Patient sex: F
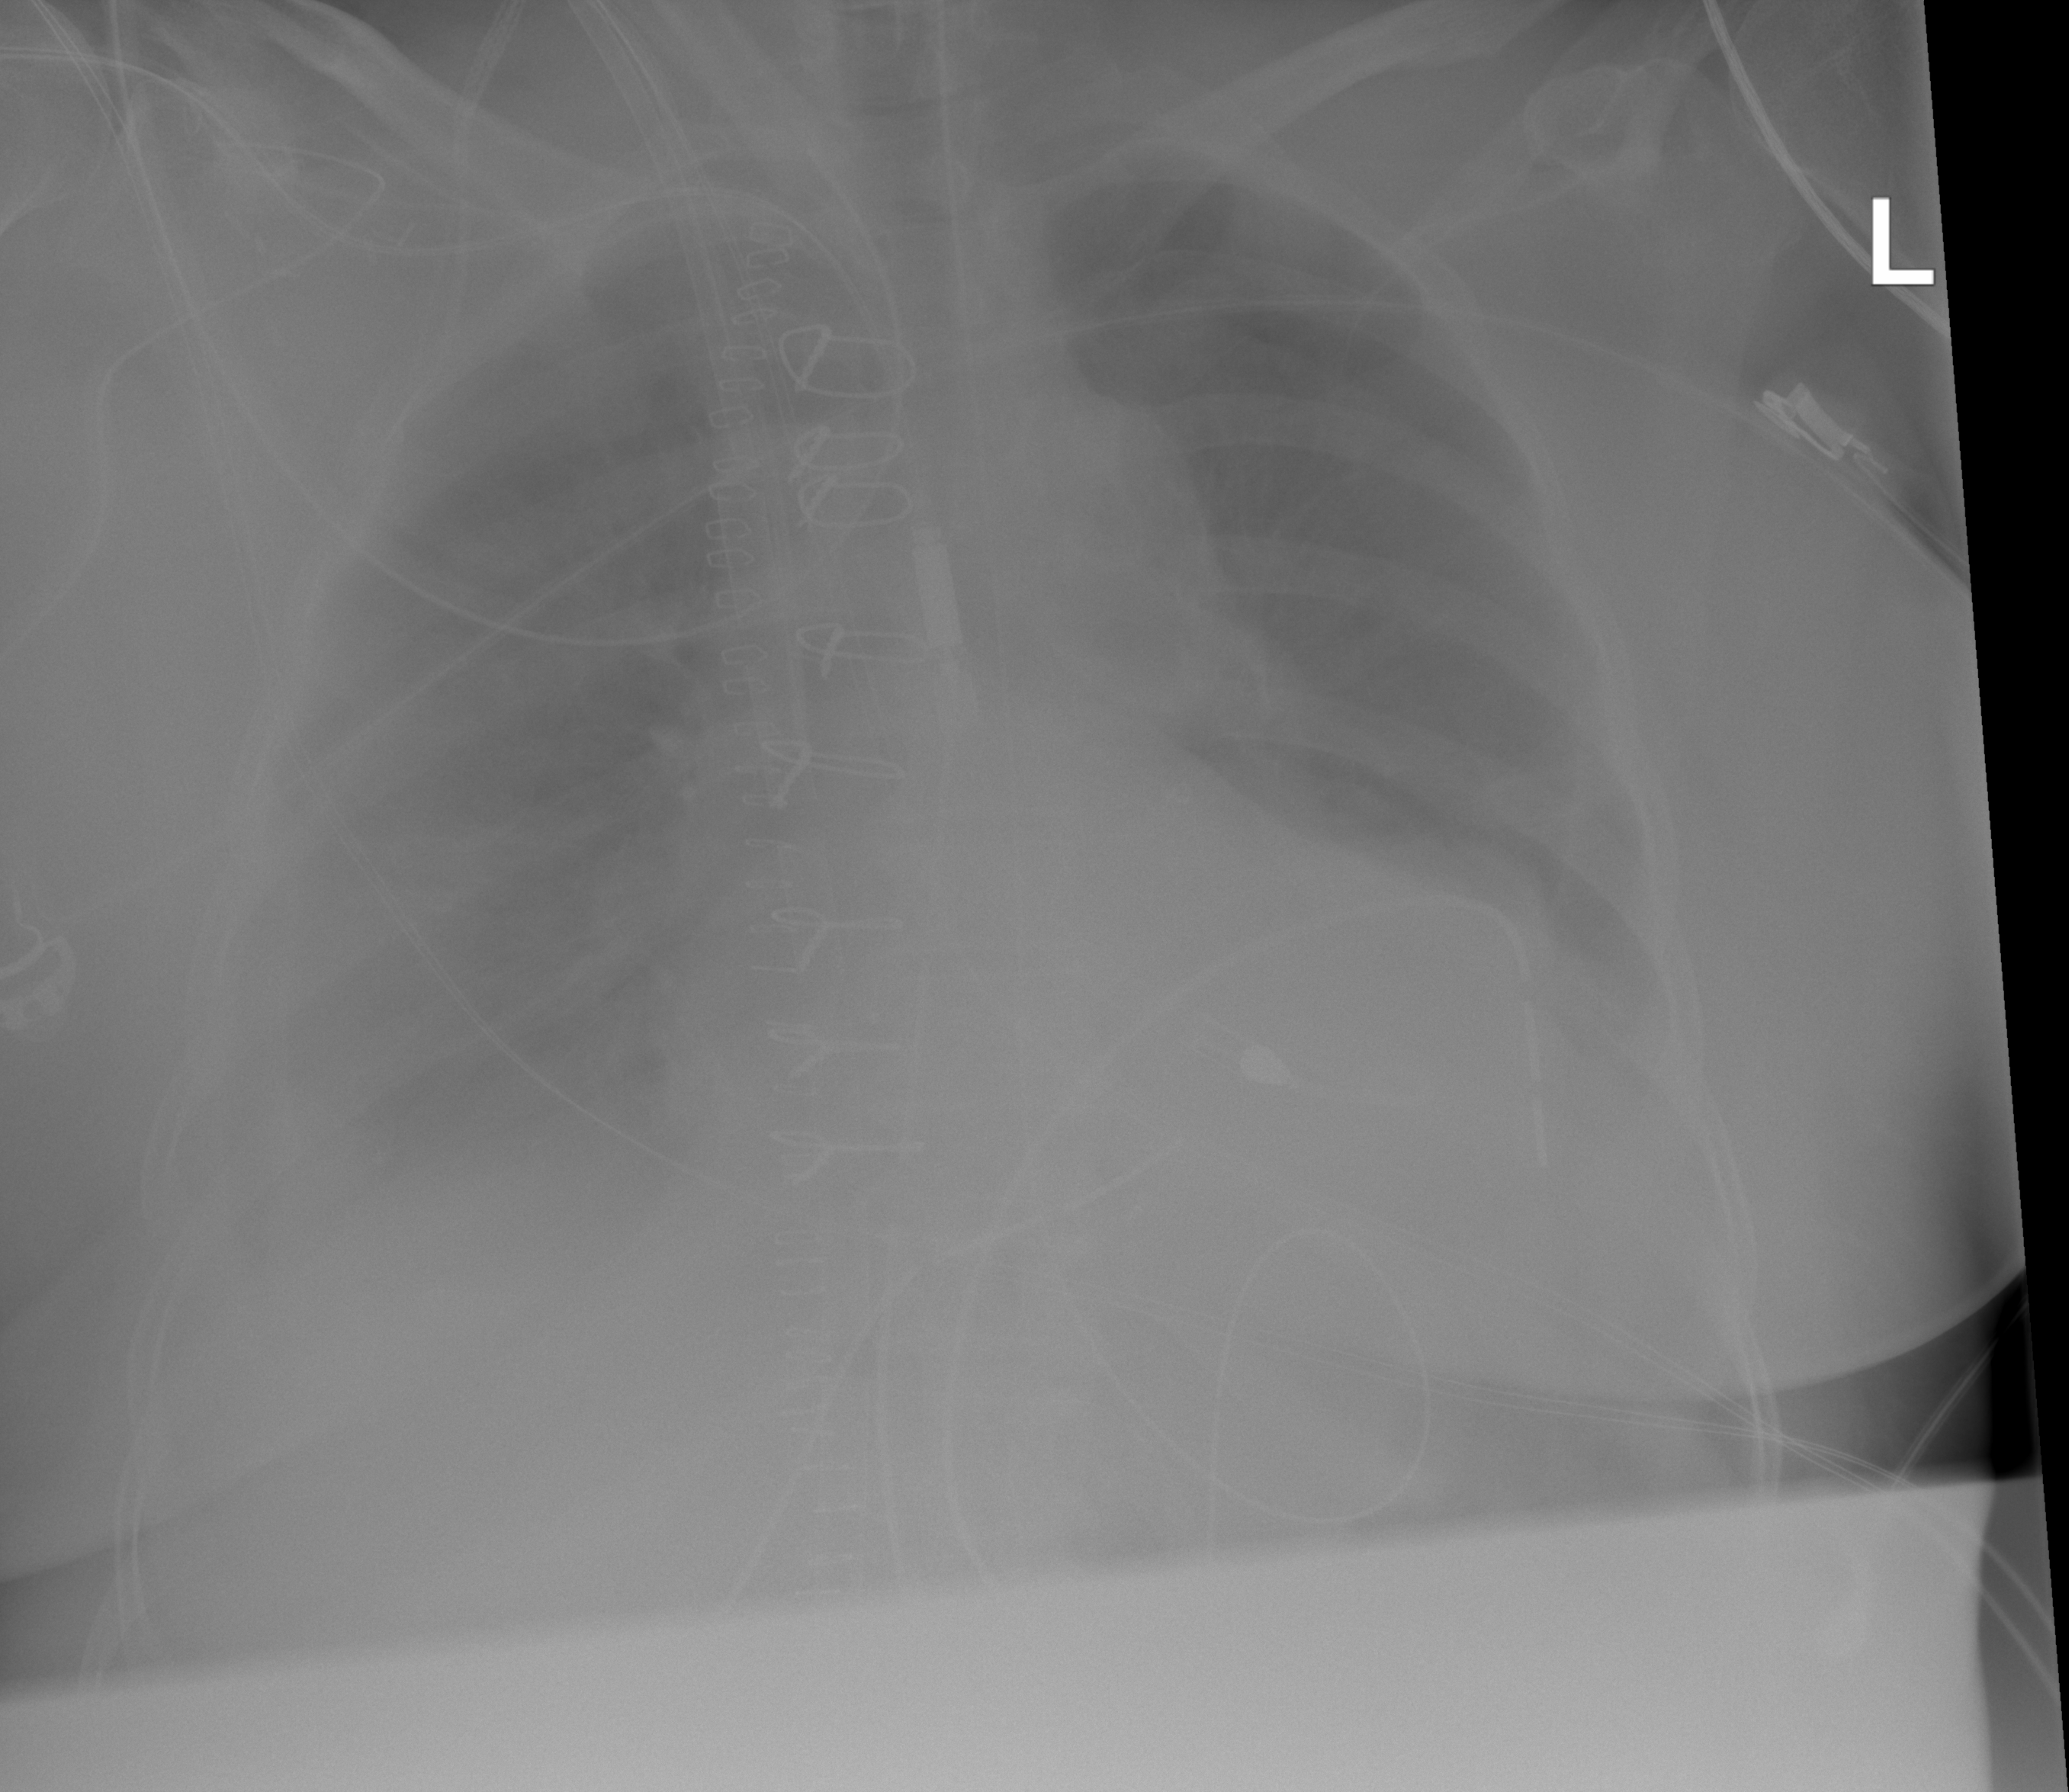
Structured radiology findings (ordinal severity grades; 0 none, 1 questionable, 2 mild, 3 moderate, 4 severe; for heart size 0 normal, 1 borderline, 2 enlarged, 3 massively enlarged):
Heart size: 1
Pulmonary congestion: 2
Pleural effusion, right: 3
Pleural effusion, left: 2
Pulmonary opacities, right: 3
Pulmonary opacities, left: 3
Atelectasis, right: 3
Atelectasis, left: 3